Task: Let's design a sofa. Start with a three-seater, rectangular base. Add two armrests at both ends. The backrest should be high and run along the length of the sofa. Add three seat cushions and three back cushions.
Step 457:
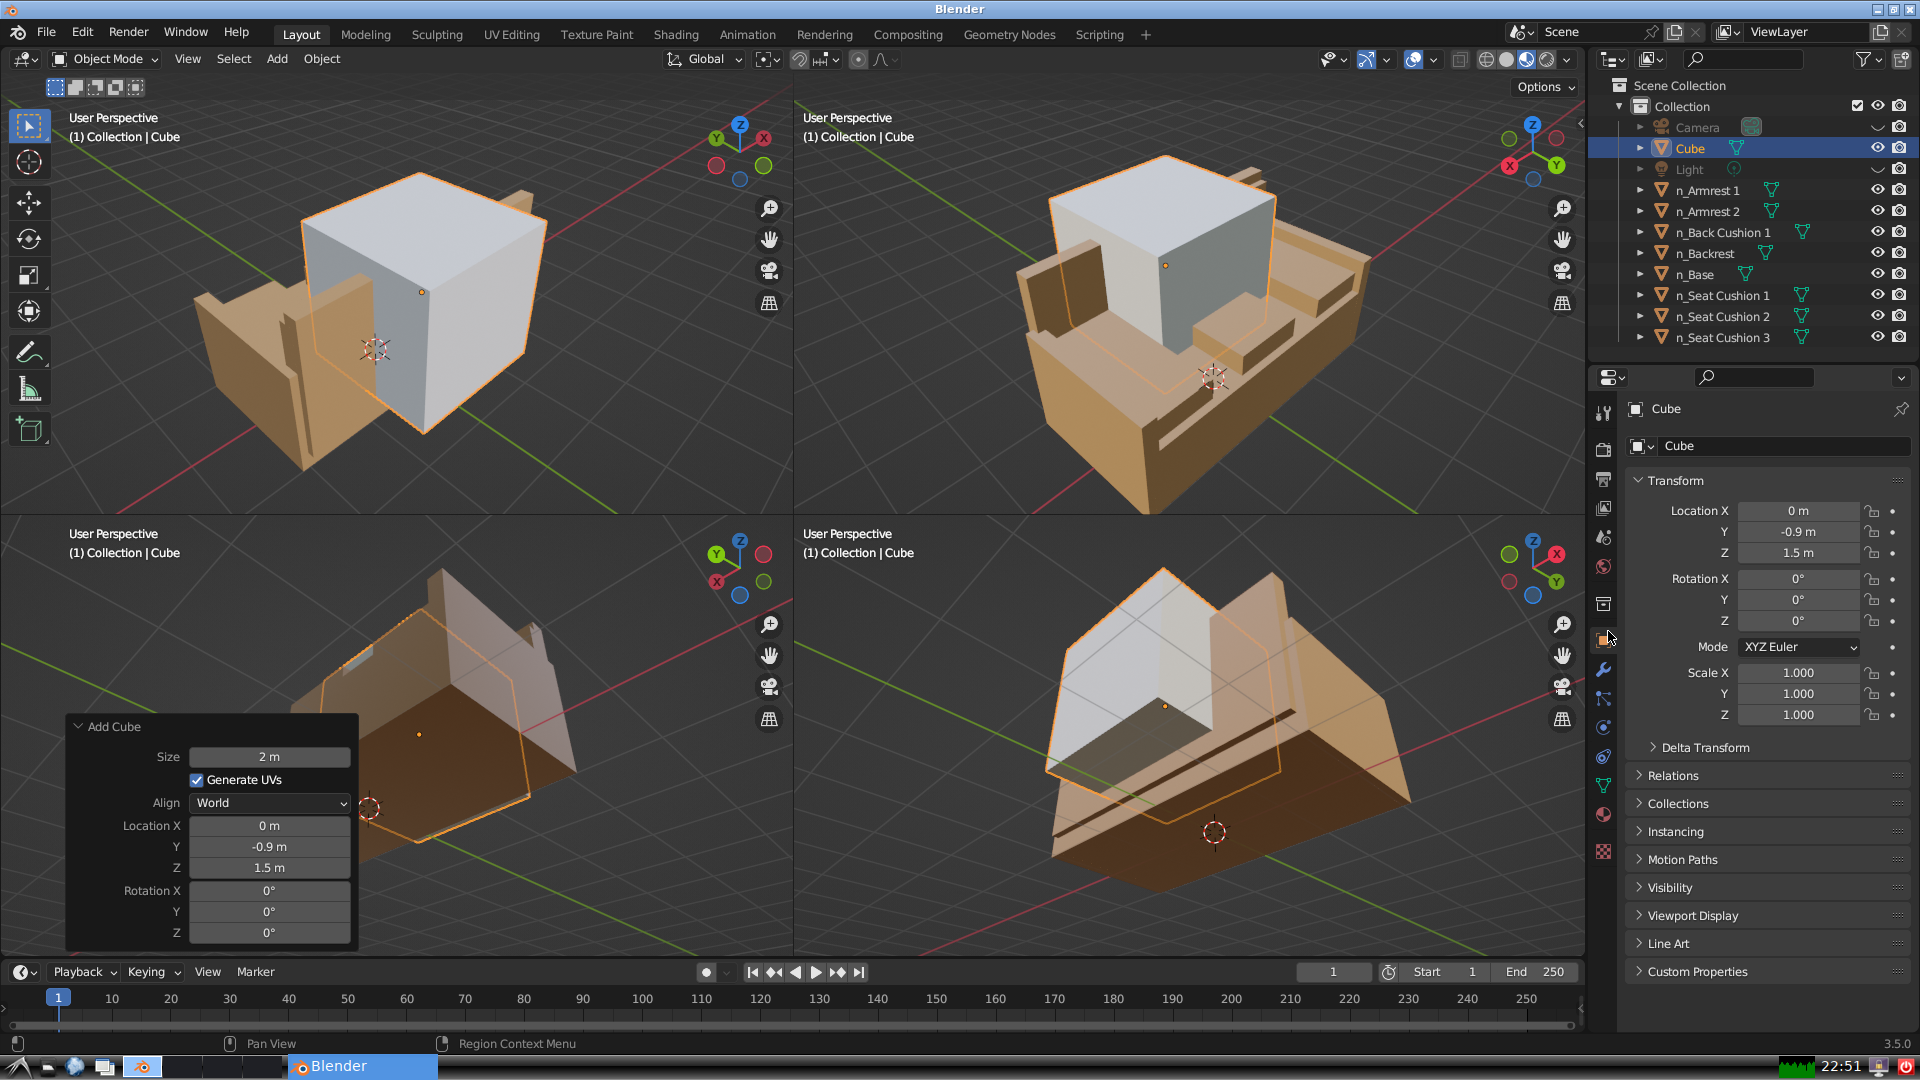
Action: {"mouse_move": [1732, 445]}